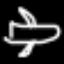
Label: airplane